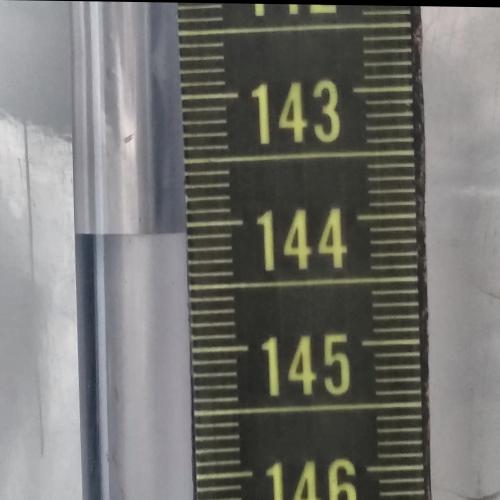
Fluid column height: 144.1 cm